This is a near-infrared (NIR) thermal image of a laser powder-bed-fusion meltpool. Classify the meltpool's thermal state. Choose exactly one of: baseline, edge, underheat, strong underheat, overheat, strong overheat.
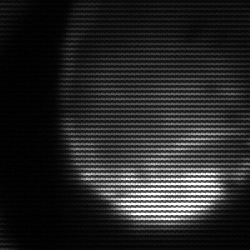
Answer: edge